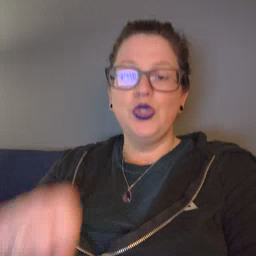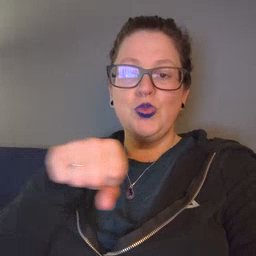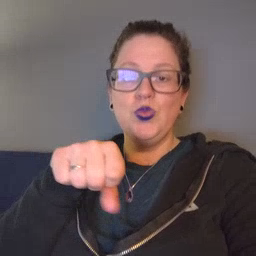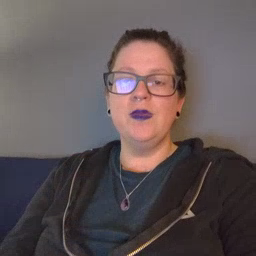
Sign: shoe